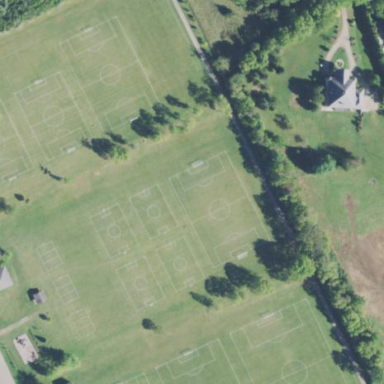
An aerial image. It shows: Soccer pitch for outdoor sports and leisure activities.